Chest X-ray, AP view. Patient: 42 years old, sex F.
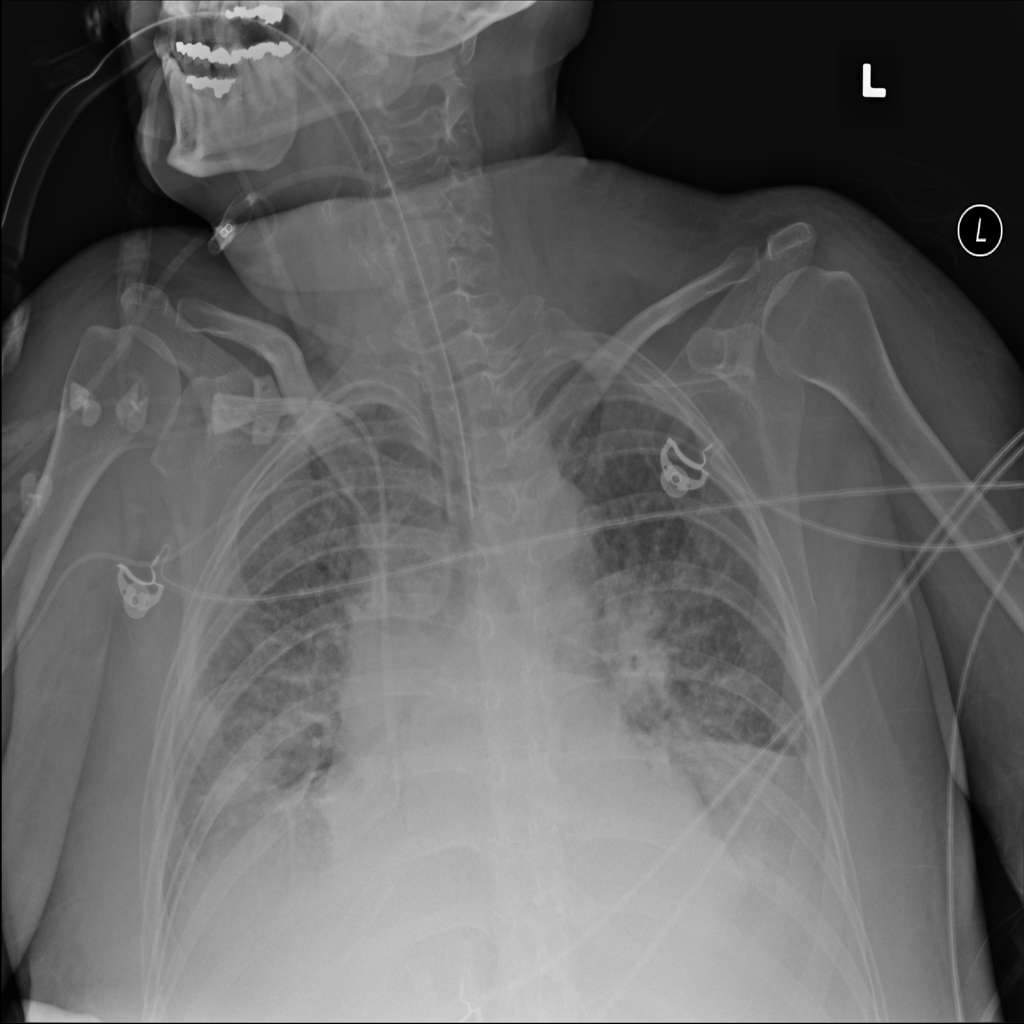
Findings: Consolidation, Infiltration